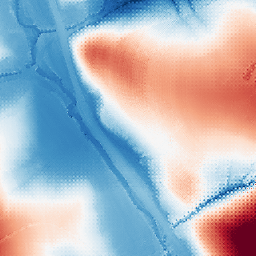
Category: morphological
Decomposition family: morphological
Decomposition parameters: operation: average
size: 100
Upsampling method: regularized
Upsampling parameters: scale: 2
lambda_reg: 0.1
Upsampling scale: 2